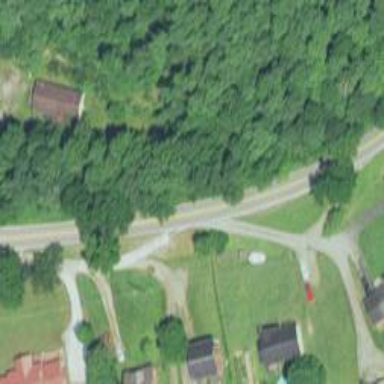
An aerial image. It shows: Abandoned railway crossing tertiary road.